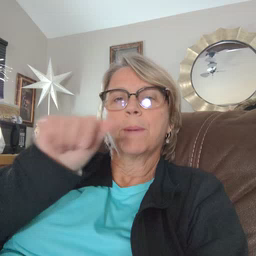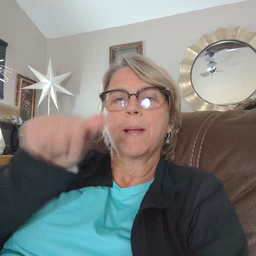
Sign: beside